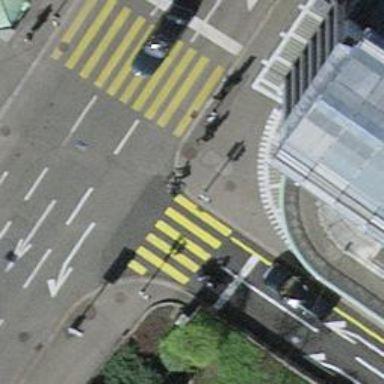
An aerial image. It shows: Kerb barrier.